Question: I have a userControl which has some programmatically drawn rectangles. I need few instances of that userControl on my form (see the image). The problem is that only the last instance will show the drawn shapes!
I guess it has something to do with drawing surface or the Paint event handler
In case it might help, here's some of the code I use in my control:
'''
private void MyUserControl_Paint(object sender, PaintEventArgs e)
{
showHoraireMaitresse();
Rectangle rec = showDisponibilites();
var b = new SolidBrush(Color.FromArgb(150, Color.Blue));
e.Graphics.FillRectangle (b, rec);
showOccupation();
}
private void showHoraireMaitresse()
{
heureDebut = 8;
for (int i = 0; i < 14; i++)
{
//Label d'heure -> This shows just fine
addLabel(i, heureDebut);
//Rectangles d'heure -> This shows only in last instance
var rectangle = new Rectangle(180 + i * largeurDUneHeure, 14, largeurDUneHeure, 30);
surface.DrawRectangle(defaultPen, rectangle);
}
addLabel(14, heureDebut);
}
'''

Thank you!
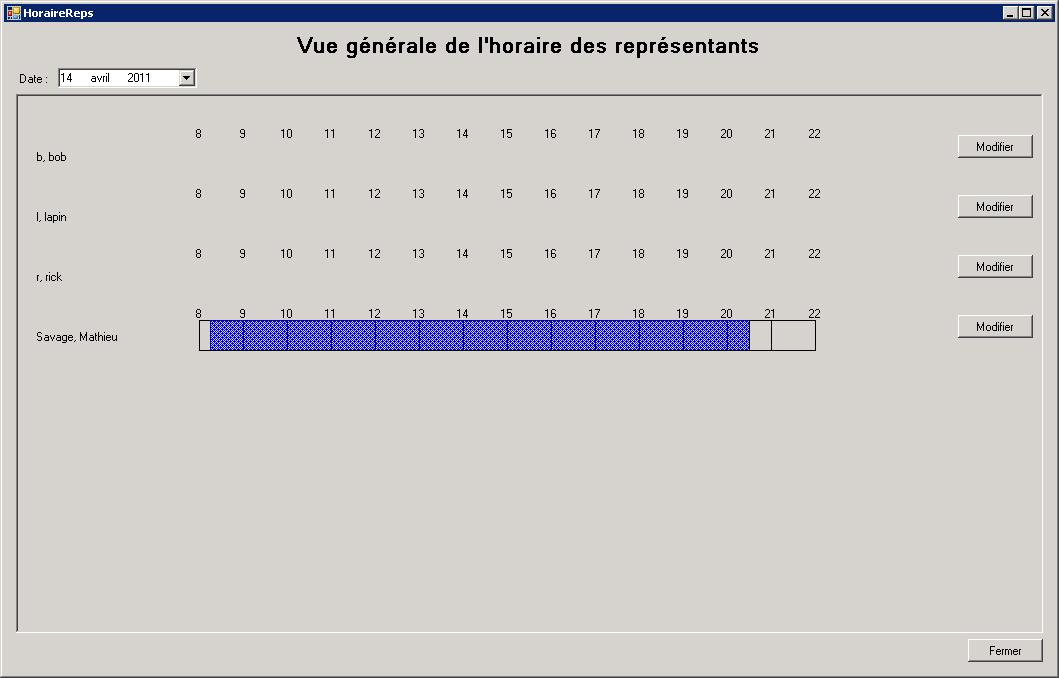
Answer: Without further information, I'm going to guess that 'surface' is static.
Trace through OnPaint and check which control is painting, and what the bounds are for 'surface'. Perhaps all the controls are painting the same exact rectangle.